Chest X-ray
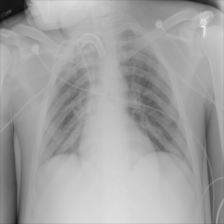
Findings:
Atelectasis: negative
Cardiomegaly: negative
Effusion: negative
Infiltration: negative
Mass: negative
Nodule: negative
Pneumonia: negative
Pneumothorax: negative
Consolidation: negative
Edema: negative
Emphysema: negative
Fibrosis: negative
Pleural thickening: negative
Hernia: negative